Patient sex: F
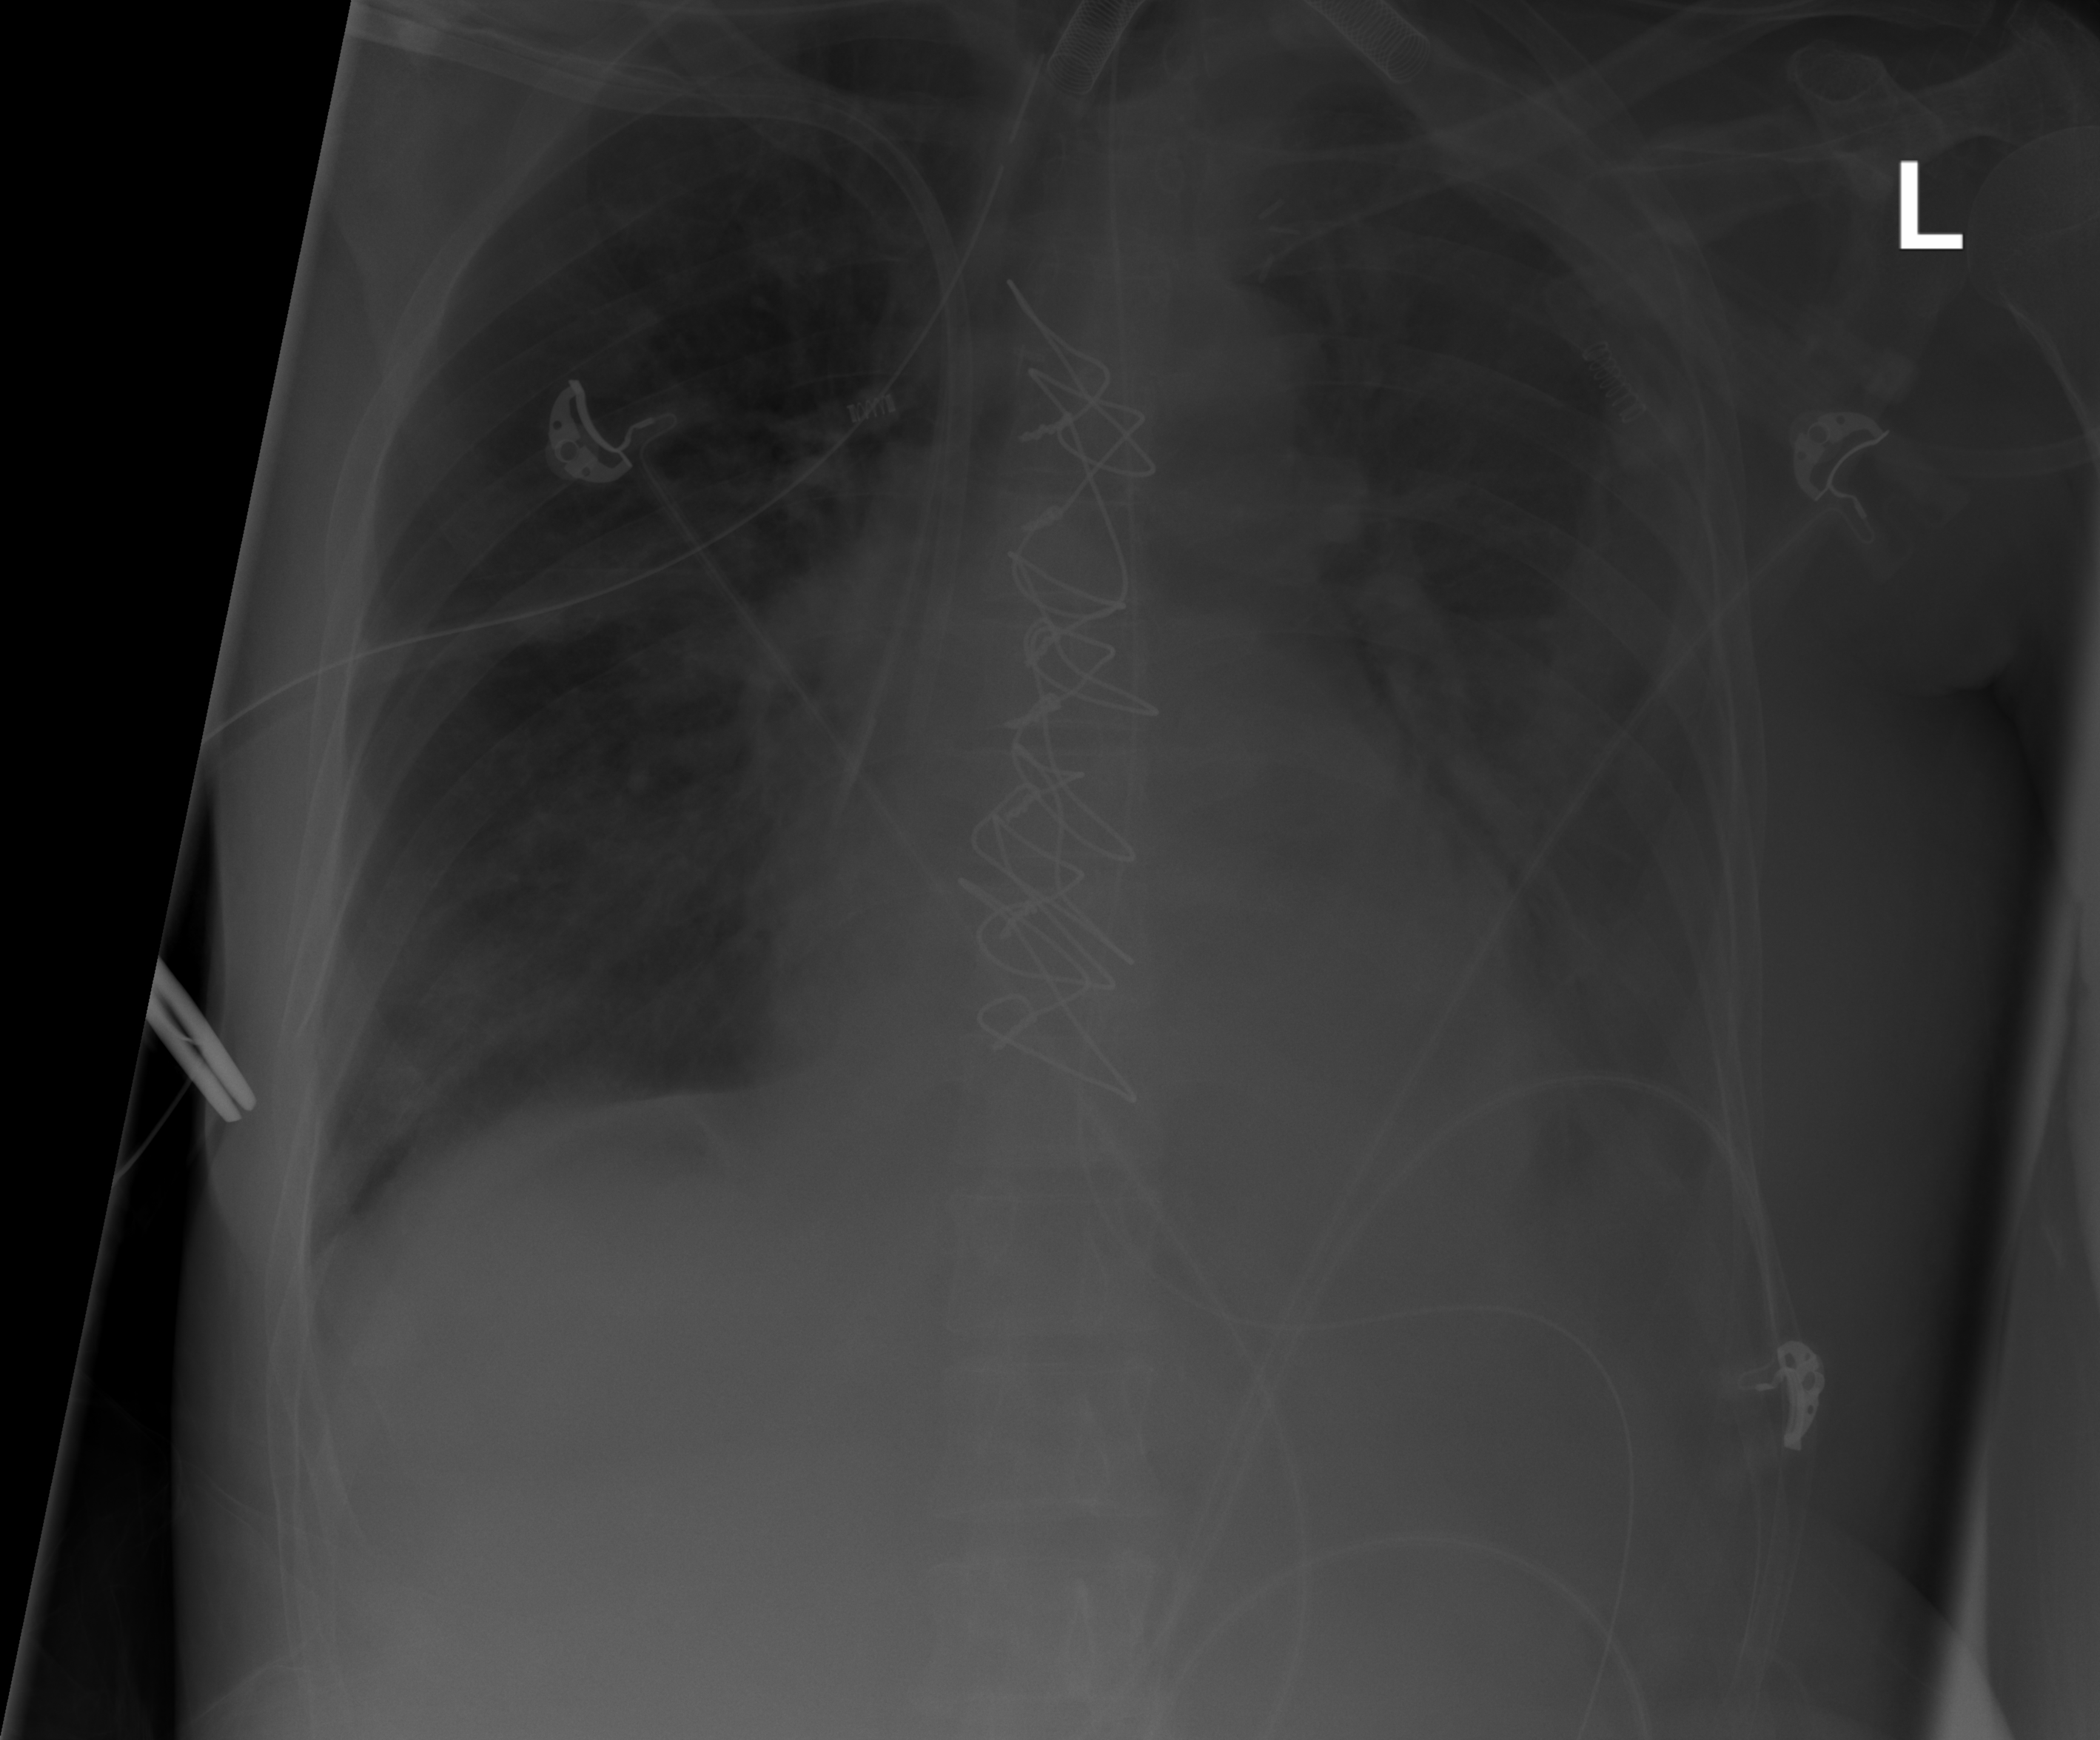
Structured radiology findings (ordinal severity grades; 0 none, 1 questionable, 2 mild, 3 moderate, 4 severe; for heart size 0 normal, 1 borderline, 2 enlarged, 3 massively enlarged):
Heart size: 0
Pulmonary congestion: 0
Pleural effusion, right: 0
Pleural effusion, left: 2
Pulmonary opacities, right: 0
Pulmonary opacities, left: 0
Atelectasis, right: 0
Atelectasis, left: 2